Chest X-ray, PA view. Patient: 22 years old, sex M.
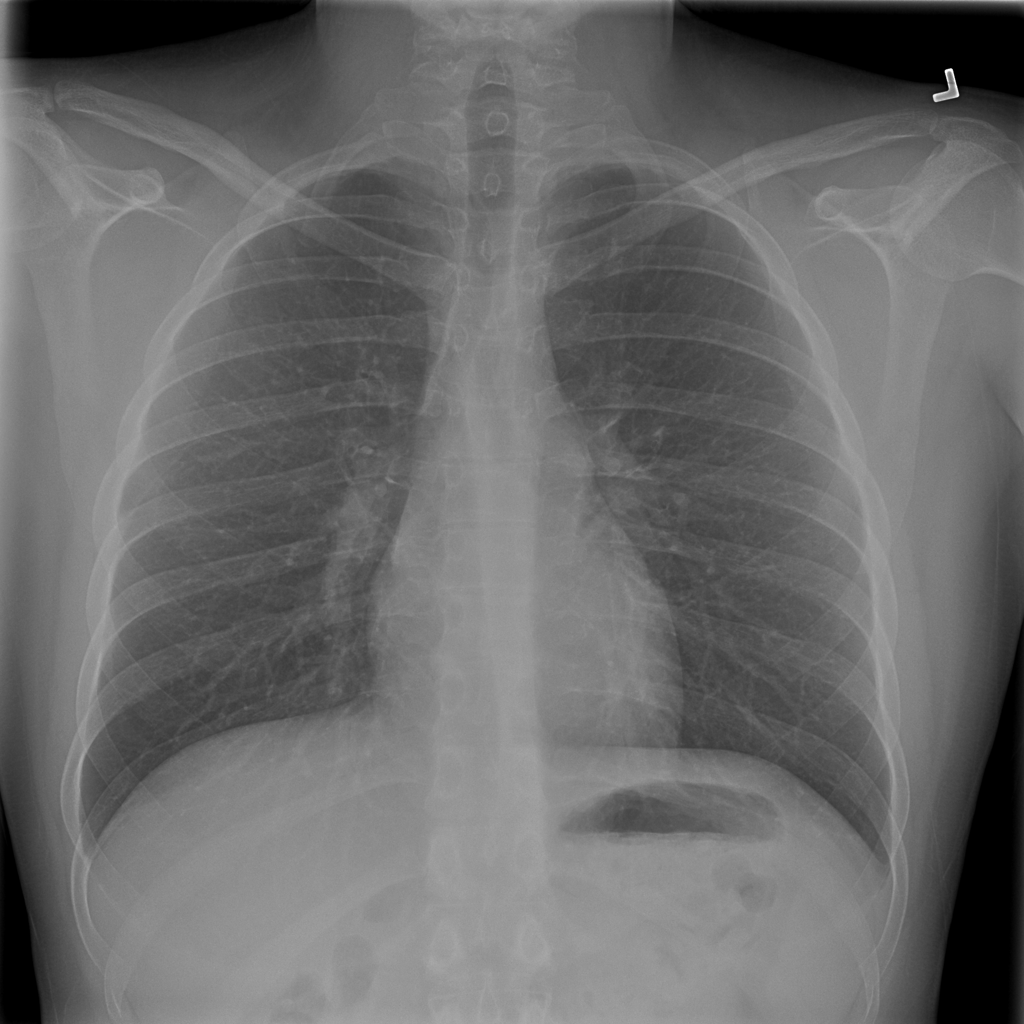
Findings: No Finding